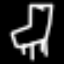
Label: chair